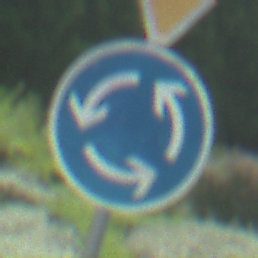
Verkehrszeichen: Kreisverkehr
Zusatzzeichen oben: VorfahrtGewaehren
Umgebung: Outdoor, Nature
Tageszeit: Midday
Wetter: PartlyCloudy
Licht: Natural
Jahreszeit: NotSpecified
Kontrast: HighContrast